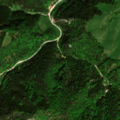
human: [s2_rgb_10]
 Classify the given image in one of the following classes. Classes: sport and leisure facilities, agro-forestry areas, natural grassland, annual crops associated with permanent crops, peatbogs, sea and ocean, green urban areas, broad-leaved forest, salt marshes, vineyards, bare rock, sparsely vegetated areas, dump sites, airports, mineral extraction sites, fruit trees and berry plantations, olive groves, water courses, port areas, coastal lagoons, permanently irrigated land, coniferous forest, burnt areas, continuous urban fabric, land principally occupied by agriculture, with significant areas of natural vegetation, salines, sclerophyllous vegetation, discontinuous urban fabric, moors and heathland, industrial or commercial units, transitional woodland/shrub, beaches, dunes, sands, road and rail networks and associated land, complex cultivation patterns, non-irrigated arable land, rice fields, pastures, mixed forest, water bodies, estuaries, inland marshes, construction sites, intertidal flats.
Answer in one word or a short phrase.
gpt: pastures, coniferous forest, mixed forest